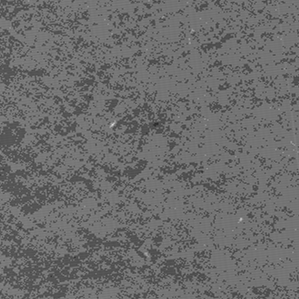
Label: frost